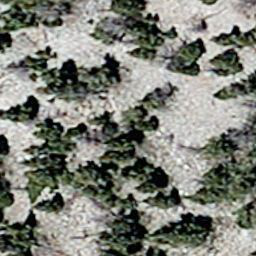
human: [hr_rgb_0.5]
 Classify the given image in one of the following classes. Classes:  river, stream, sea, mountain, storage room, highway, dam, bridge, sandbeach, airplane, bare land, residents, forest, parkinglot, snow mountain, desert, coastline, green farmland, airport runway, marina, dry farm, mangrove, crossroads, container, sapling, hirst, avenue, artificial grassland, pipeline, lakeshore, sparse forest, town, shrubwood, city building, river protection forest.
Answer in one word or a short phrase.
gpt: sparse forest